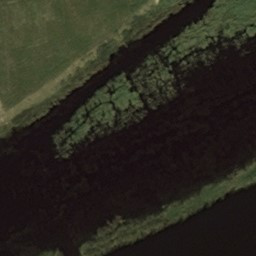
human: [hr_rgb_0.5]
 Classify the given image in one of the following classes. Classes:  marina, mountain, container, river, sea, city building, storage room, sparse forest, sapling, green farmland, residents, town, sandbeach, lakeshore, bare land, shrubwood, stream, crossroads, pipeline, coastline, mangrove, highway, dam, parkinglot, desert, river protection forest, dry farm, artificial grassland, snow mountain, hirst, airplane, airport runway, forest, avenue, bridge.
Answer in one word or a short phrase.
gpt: river